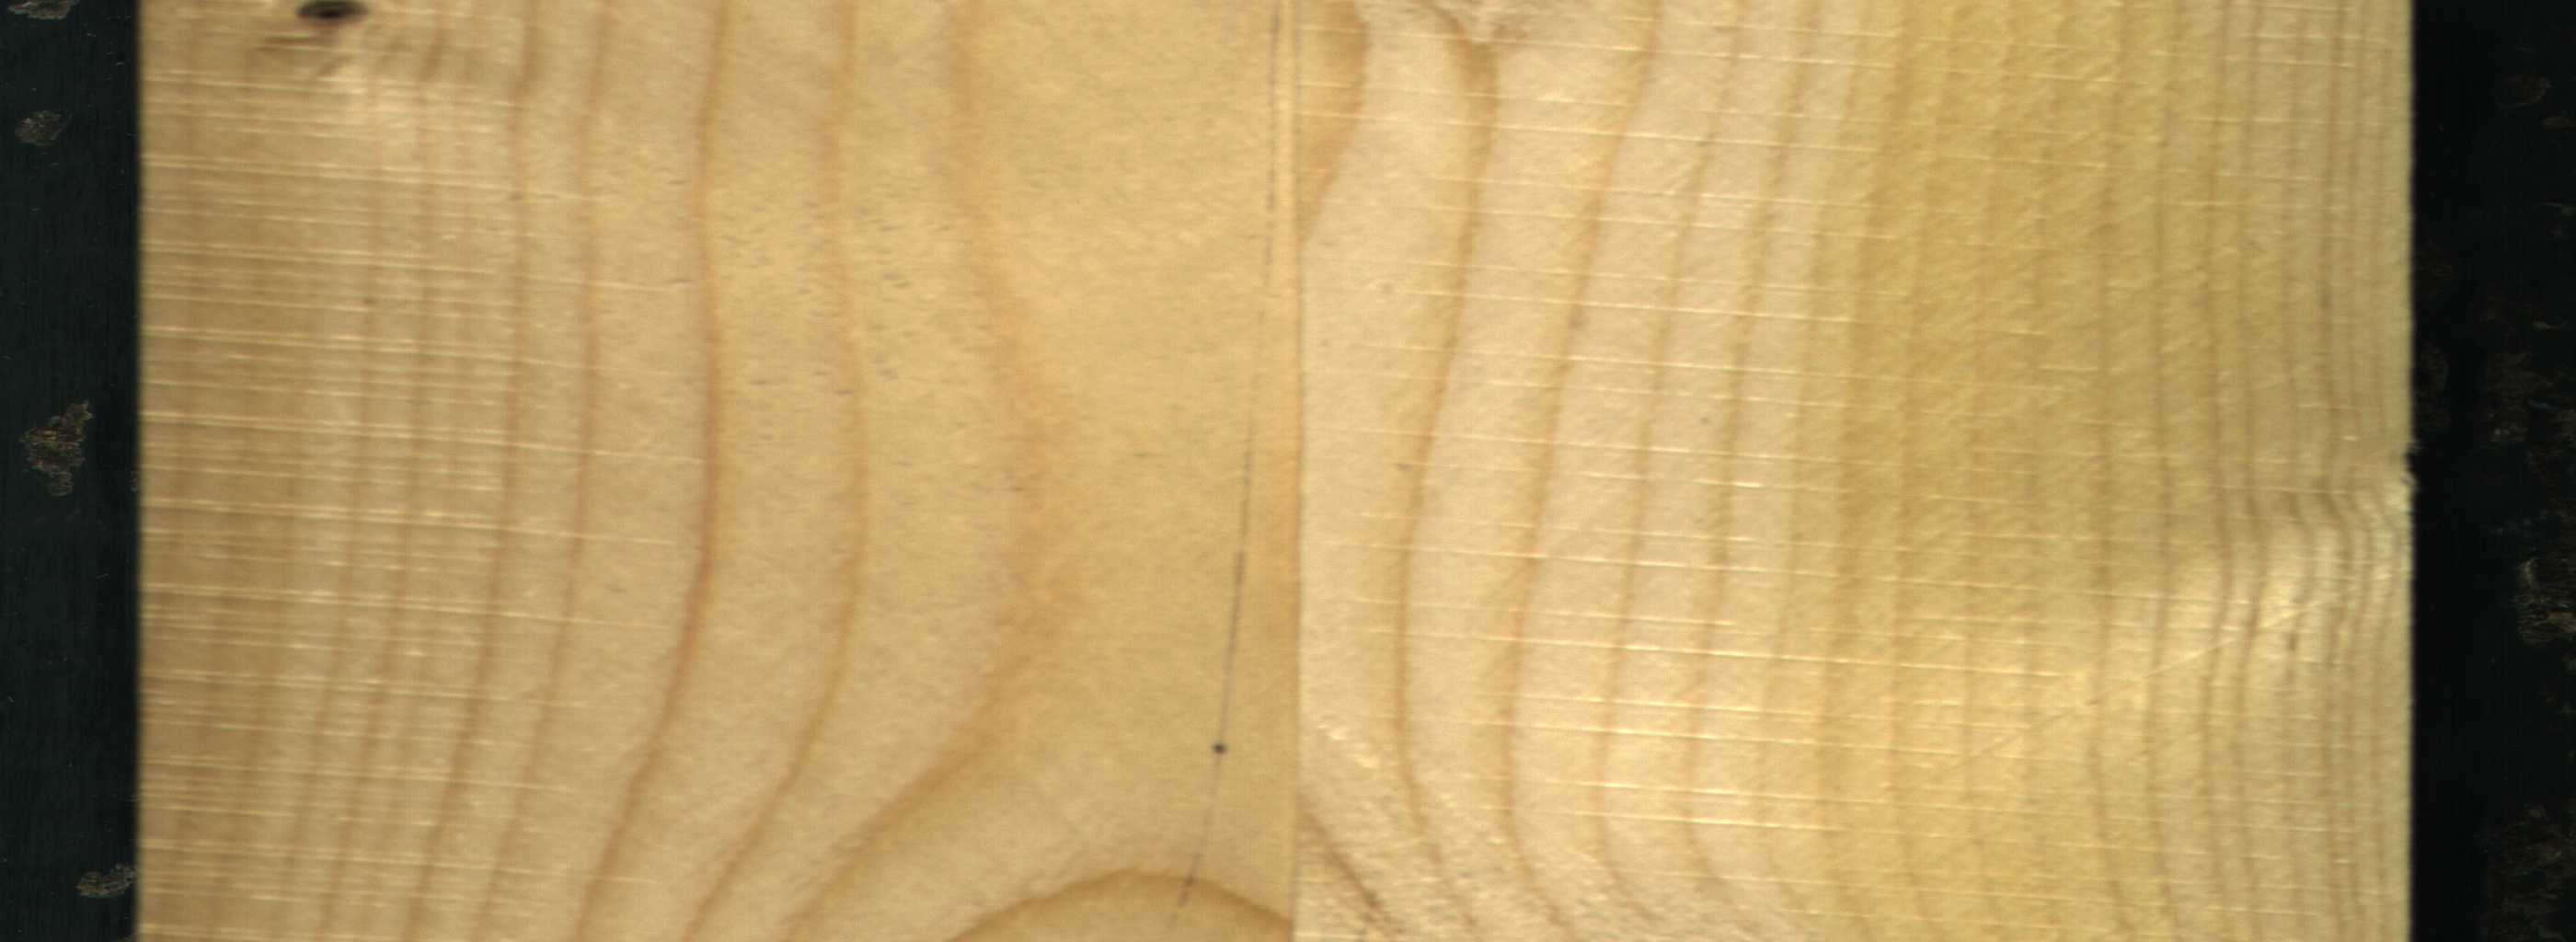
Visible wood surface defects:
Dead_Knot